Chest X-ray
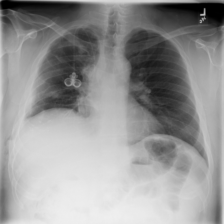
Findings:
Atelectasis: negative
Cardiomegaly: negative
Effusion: negative
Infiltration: negative
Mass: negative
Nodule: negative
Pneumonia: negative
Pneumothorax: negative
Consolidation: negative
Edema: negative
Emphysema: negative
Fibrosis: negative
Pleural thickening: negative
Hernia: negative